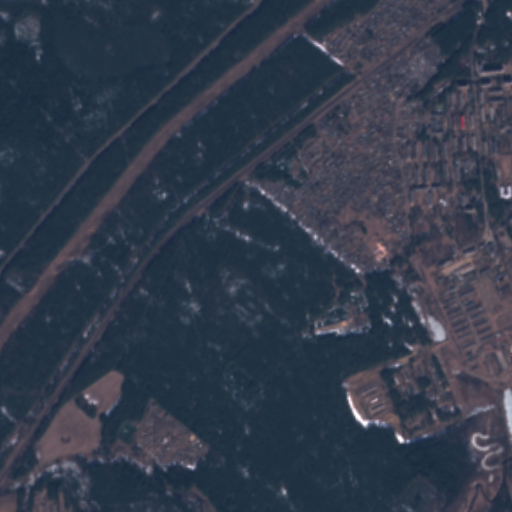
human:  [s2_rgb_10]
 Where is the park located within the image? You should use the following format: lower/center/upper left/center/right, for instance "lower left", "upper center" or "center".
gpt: The park is located in the upper right of the image.
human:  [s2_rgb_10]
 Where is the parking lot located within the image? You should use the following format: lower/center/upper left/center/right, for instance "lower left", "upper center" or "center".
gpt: The parking lot is located in the upper right of the image.
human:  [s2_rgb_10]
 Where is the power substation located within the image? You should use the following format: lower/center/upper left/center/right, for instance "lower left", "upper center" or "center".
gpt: The power substation is located in the upper right of the image.
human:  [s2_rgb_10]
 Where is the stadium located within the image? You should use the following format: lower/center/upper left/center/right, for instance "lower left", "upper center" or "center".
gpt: The stadium is located in the upper right of the image.
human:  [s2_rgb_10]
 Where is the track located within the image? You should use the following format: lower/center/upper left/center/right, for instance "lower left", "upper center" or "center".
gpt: The track is located in the center right of the image.
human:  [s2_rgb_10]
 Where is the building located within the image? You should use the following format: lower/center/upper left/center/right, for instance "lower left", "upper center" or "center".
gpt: There is no building in the image.